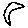
Label: moon